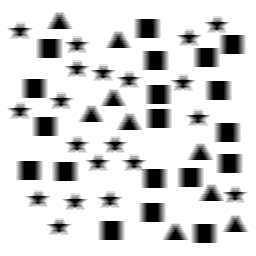
Squares: 19
Triangles: 9
Stars: 20
Total shapes: 48